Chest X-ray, AP view. Patient: 25 years old, sex F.
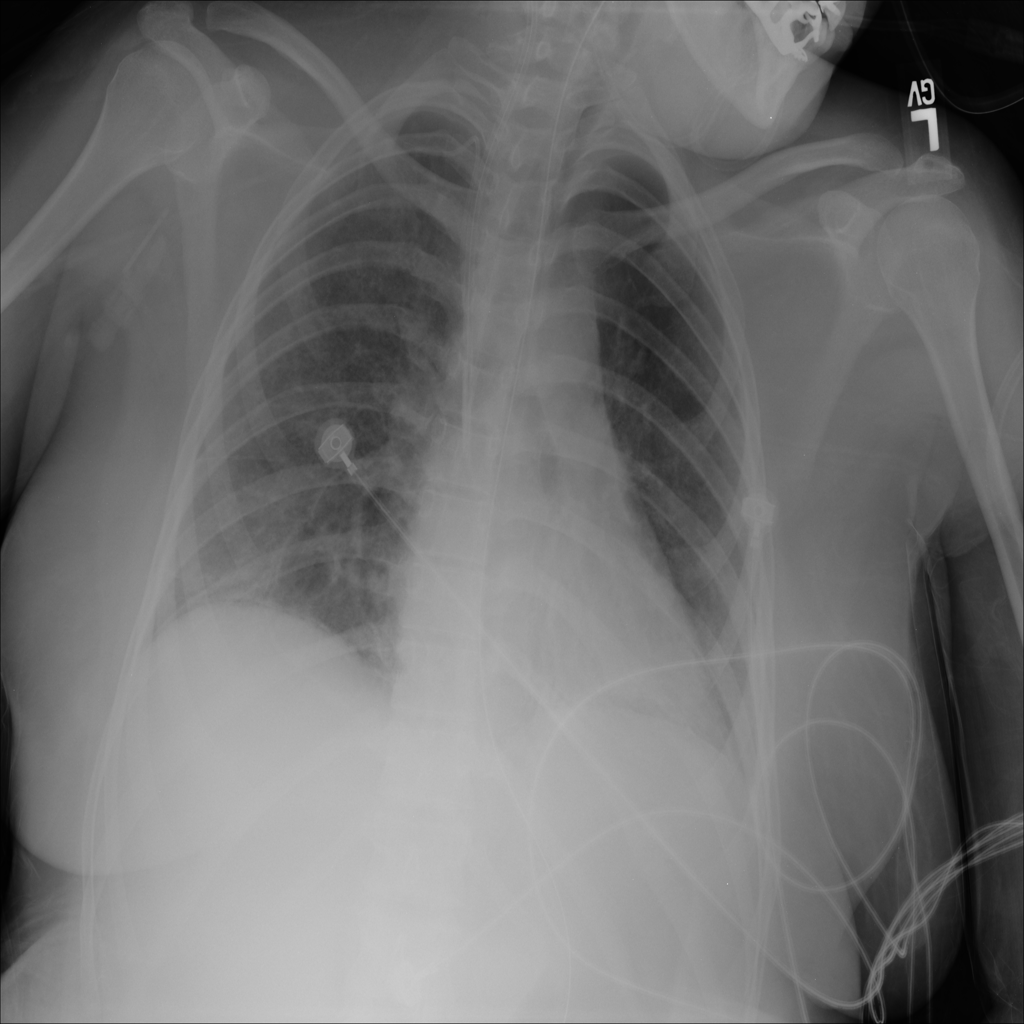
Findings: Infiltration